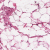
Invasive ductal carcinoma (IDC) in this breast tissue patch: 0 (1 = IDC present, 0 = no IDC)